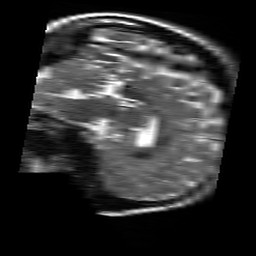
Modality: T2w
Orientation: sagittal
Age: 21
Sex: female
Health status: healthy
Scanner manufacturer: siemens
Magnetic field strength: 3 T
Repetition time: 4.01 s
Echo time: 0.116 s